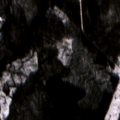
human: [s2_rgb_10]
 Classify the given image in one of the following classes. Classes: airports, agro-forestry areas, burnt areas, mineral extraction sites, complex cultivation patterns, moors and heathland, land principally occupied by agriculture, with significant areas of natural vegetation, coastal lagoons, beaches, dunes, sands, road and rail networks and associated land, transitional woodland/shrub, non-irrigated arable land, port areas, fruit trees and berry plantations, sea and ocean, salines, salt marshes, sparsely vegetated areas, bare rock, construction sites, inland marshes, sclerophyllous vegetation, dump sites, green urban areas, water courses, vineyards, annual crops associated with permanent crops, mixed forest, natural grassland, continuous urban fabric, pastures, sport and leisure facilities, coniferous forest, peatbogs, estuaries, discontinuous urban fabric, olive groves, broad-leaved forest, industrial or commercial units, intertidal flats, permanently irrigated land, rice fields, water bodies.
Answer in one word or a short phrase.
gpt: coniferous forest, mixed forest, transitional woodland/shrub